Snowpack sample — Buffalo Mountain, Silverthorne, Colorado, USA (2/22/26, 2:02 PM MST)
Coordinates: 39.622, -106.113
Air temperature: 33 °F
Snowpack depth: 63 cm
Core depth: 10 cm
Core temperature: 32 °F
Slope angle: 11°, slope face: 116°
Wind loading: low
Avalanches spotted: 0
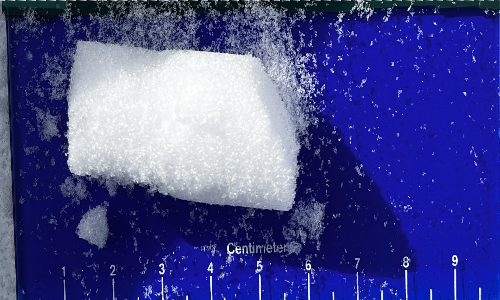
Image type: core
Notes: In a firebreak similar to site 1, minimal wind loading with no spotted avalanches (not many faces in view though)